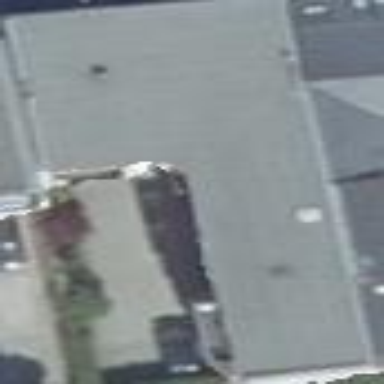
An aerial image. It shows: Building with flat gray roof made of tar paper. The overall color of the building is lightsalmon.